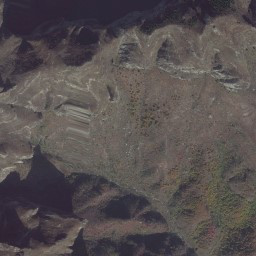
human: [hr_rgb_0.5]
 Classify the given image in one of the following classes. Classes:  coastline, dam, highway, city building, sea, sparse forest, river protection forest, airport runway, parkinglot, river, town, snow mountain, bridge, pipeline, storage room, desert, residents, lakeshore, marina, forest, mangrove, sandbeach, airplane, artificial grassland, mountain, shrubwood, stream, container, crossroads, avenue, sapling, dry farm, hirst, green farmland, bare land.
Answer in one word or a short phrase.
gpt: mountain